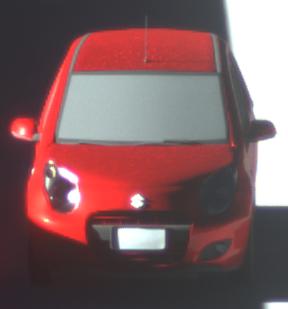
Make: Suzuki
Model: Alto 1.0
Detailed model: Alto (V)
Model produced from: 2011/02
Model produced until: 2011/03
Doors: 5
Color: red
Road condition: dry road
Daytime: morning or afternoon
Contrast: high contrast